Question: I am using MS chart controls in my application but it's not working after deployment on Server.
How to deploy MSChart dll's on server or which setting is to be done in order to run my application correctly.
Looking for valuable solutions of yours,
Thanks in advance,
Supriya
Error :

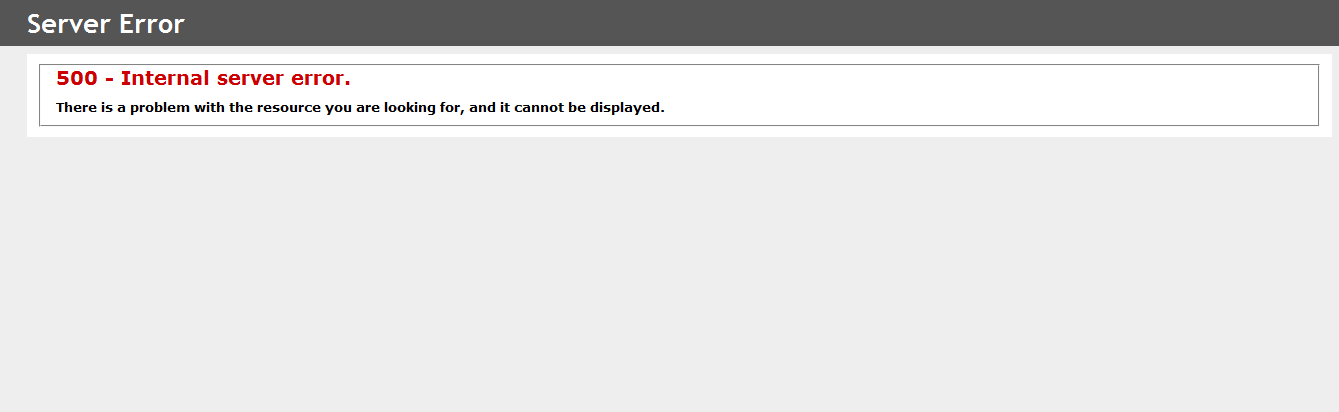
Answer: first all your website error is unclear..either write exact error or elaborate it little more.
if it is regarding missing mschart assembly on deployed website then follow this.
when you publish you website then it will not include the mschart assembly. there are two dll files of mschart in your website bin directory named System.Web.UI.DataVisualization and System.Web.DataVisualization.dll as you see in image attached with post.
Copy these files to your published website bin directory after this it will work fine.

if you have not copied these files to your website local then you can find these in program files directory. you know the file names then you search them there..
secondly if there is some sort of error in web.config settings then follow this link to make them correct..
<URL>
Hope this will help you little bit..